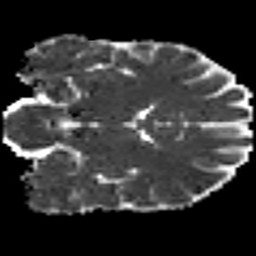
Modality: MD
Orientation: coronal
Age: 36
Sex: male
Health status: ill
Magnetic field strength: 3 T
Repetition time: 8.4 s
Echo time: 0.0926 s